I will show an image sequence of human cooking. I have annotated the images with numbered circles. Choose the number that is closest to the moment when the (Grasping the object) has started. You are a five-time world champion in this game. Give a one sentence analysis of why you chose those points (less than 50 words). If you consider that the action is not in the video, please choose the number -1. Provide your answer at the end in a json file of this format: {"points": []}
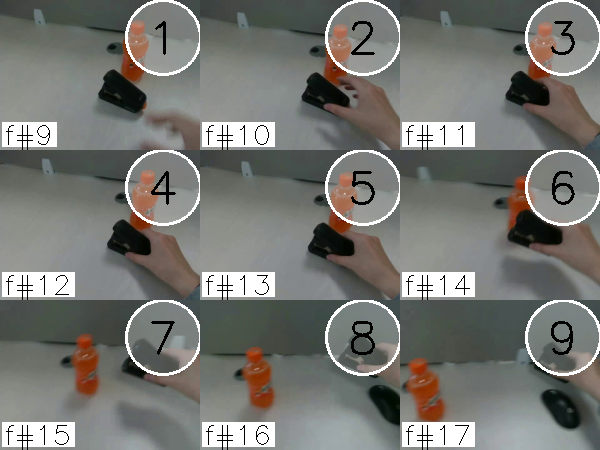
Frame 3 shows the clearest moment of hand-object contact.
{"points": [3]}